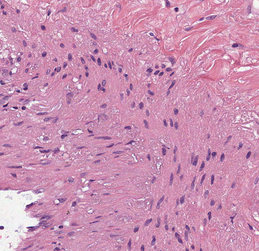
Tumor epithelial tissue: no
Tumor-associated stroma tissue: yes
Normal tissue: no